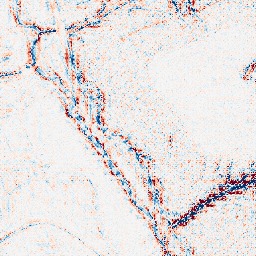
Category: wavelet
Decomposition family: wavelet_reverse_biorthogonal
Decomposition parameters: wavelet: rbio1.3
level: 3
Upsampling method: regularized
Upsampling parameters: scale: 2
lambda_reg: 0.1
Upsampling scale: 2